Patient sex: F
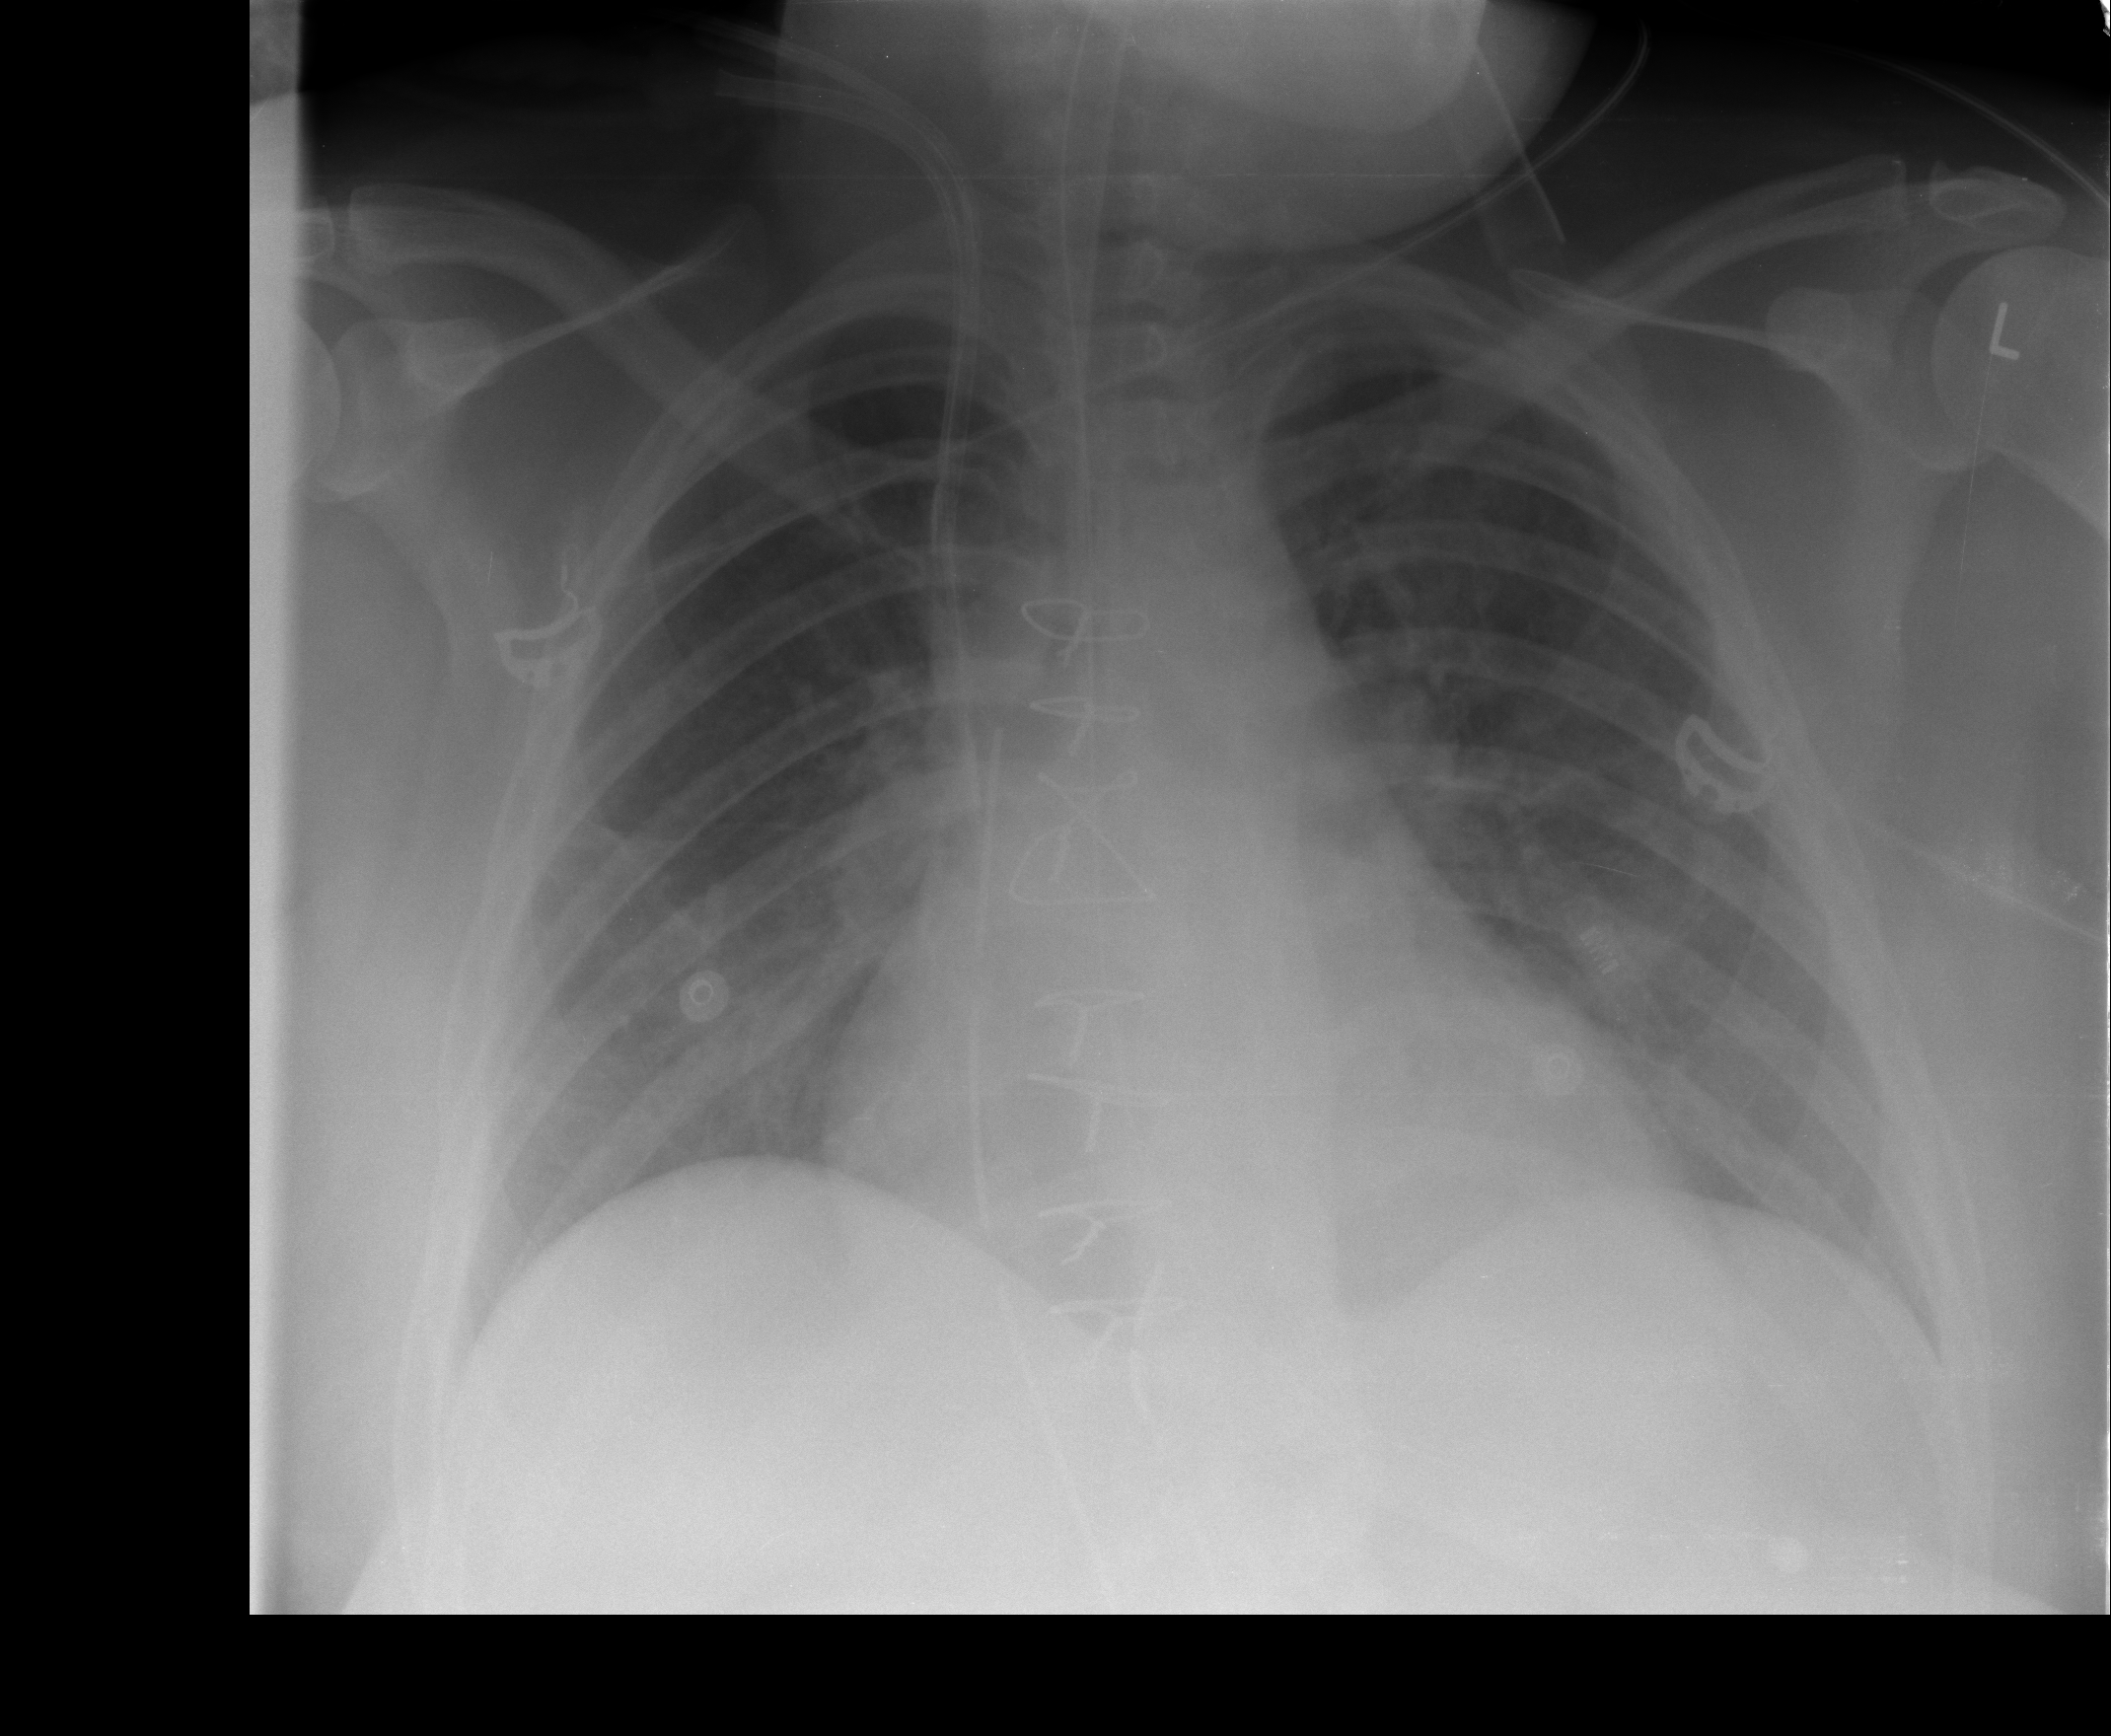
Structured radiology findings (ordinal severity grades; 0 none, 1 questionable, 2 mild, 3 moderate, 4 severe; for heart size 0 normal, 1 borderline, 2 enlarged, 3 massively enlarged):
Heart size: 2
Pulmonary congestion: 2
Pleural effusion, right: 1
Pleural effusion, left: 2
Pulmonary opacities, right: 0
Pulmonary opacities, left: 0
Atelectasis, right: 2
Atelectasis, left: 2